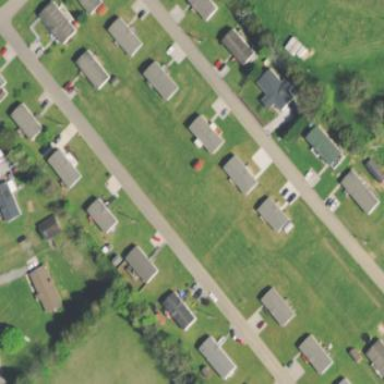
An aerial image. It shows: Residential area composed of single-family homes.